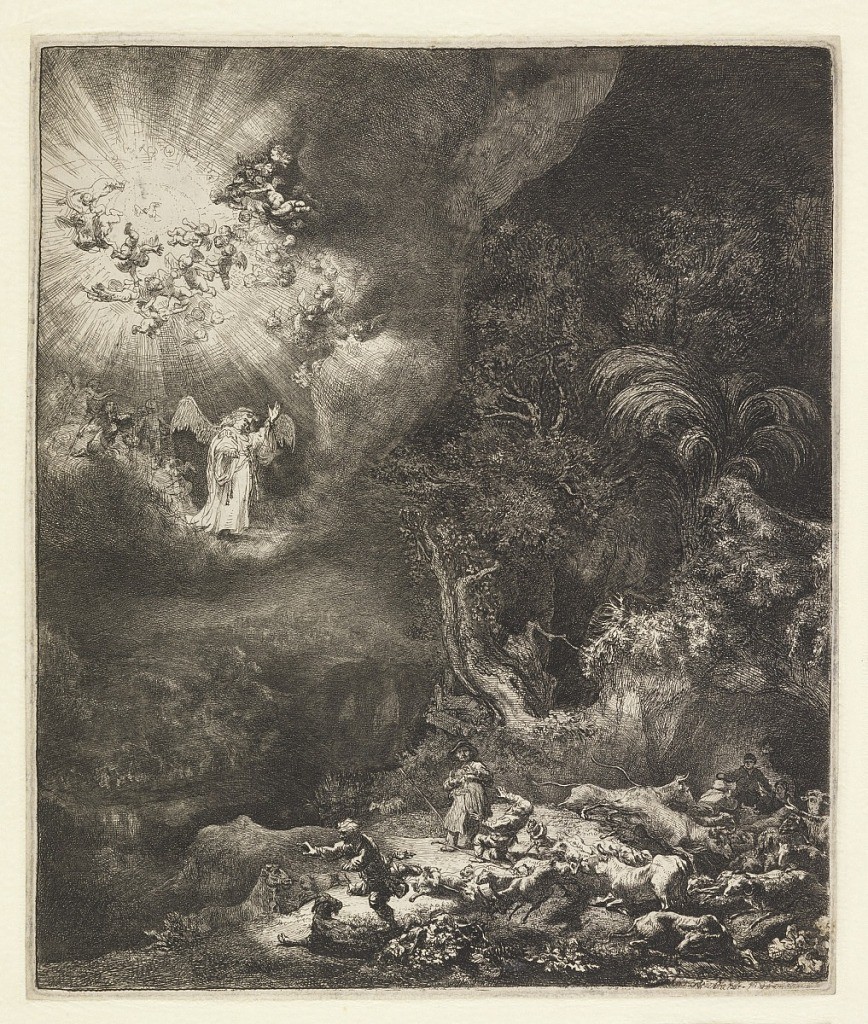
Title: Annunciation to the Shepherds
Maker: Rembrandt Harmensz van Rijn, Dutch, 1606–1669
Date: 1634
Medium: Etching on laid paper
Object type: Print
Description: At upper left a winged angel stands on a cloud in a glory of light in which many winged cherubim fly about. The light is reflected at lower right, showing a group of frightened shepherds and their flock. The distance, left, and trees are seen in shadows of night.